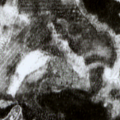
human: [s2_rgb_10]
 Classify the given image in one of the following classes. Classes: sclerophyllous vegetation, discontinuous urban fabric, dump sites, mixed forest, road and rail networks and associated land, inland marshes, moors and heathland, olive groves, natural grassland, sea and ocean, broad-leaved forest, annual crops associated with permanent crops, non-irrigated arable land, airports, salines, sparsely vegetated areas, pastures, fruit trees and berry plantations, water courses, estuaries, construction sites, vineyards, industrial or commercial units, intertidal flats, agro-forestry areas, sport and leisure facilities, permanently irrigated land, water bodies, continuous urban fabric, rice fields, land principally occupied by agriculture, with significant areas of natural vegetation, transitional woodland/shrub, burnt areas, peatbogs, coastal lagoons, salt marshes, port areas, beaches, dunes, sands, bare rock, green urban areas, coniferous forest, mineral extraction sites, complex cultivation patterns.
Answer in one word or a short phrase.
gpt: coniferous forest, mixed forest, transitional woodland/shrub